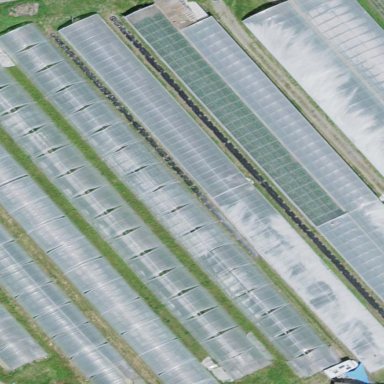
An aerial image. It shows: Greenhouse used for horticulture.